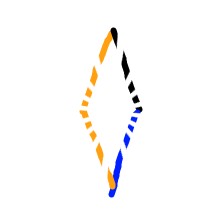
Shape: rhombus